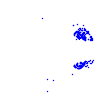
Particle: kaon